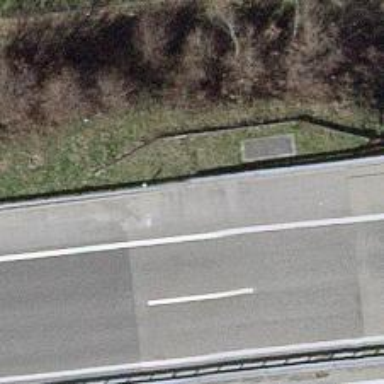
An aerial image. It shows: Guard rail as barrier.